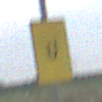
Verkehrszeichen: AnkuendigungOderFortsetzungUmleitungOhnePfeilsymbol
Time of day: SunriseSunset
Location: Outdoor (Nature)
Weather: PartlyCloudy
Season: NotSpecified
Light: Natural